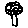
Label: tree